Question: I am putting together a Google Apps script which interfaces with a Google spreadsheet. I am trying to compare two different cells, but they are comparing equal.
Within my for loop, I make make the comparison
'''
if (cell[n][0] == failureCell)
{
failureFlag = 1;
Logger.log(cell[n][0]);
Logger.log(failureCell);
}
'''
I have also tried using the toString() method on each object, but it does not change the return values or the logger values.
The log returns
'''
[15-01-02 18:02:40:312 PST] Value1
[15-01-02 18:02:40:313 PST] FailValue
[15-01-02 18:02:40:524 PST] Value2
[15-01-02 18:02:40:525 PST] FailValue
[15-01-02 18:02:41:235 PST] Value3
[15-01-02 18:02:41:244 PST] FailValue
'''
Here is a screencap of the area of interest in my spreadsheet:

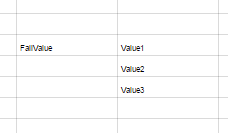
Answer: For the sake of letting people know that this question has been answered, I just wanted to enter something here:
I think you need to use 3 equal signs instead of 2:
You have:
'''
if (cell[n][0] == failureCell)
'''
Should be:
'''
if (cell[n][0] === failureCell)
'''